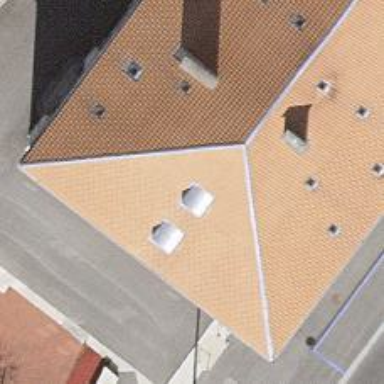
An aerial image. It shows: Restaurant.